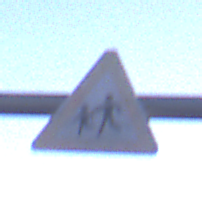
Verkehrszeichen: KinderRechts
Umgebung: Outdoor, Nature
Tageszeit: SunriseSunset
Wetter: Clear
Licht: Natural
Jahreszeit: NotSpecified
Kontrast: LowContrast